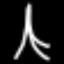
Label: The Eiffel Tower